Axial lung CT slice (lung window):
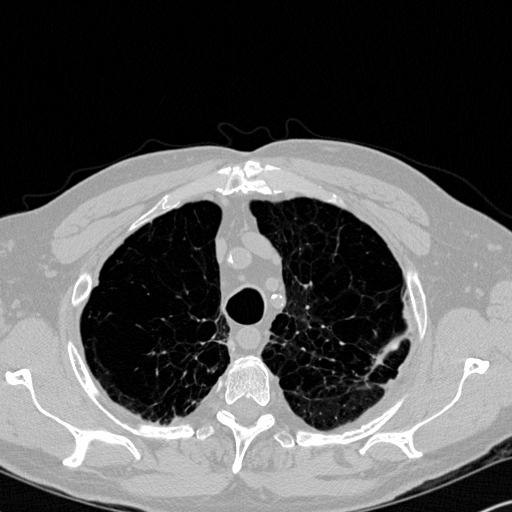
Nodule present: no